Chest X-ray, AP view. Patient: 34 years old, sex M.
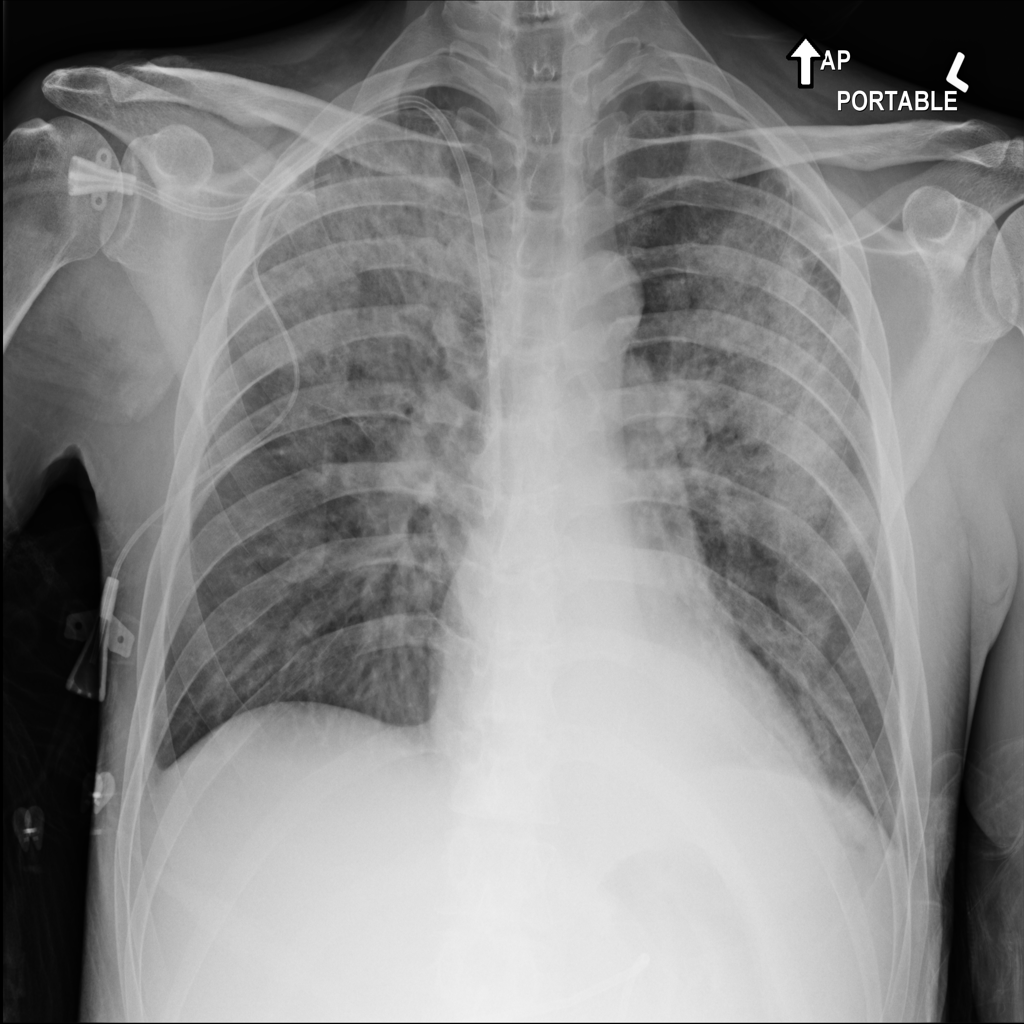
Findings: Infiltration